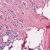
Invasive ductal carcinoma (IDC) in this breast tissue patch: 1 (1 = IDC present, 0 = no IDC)